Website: lowes
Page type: newsletter-management
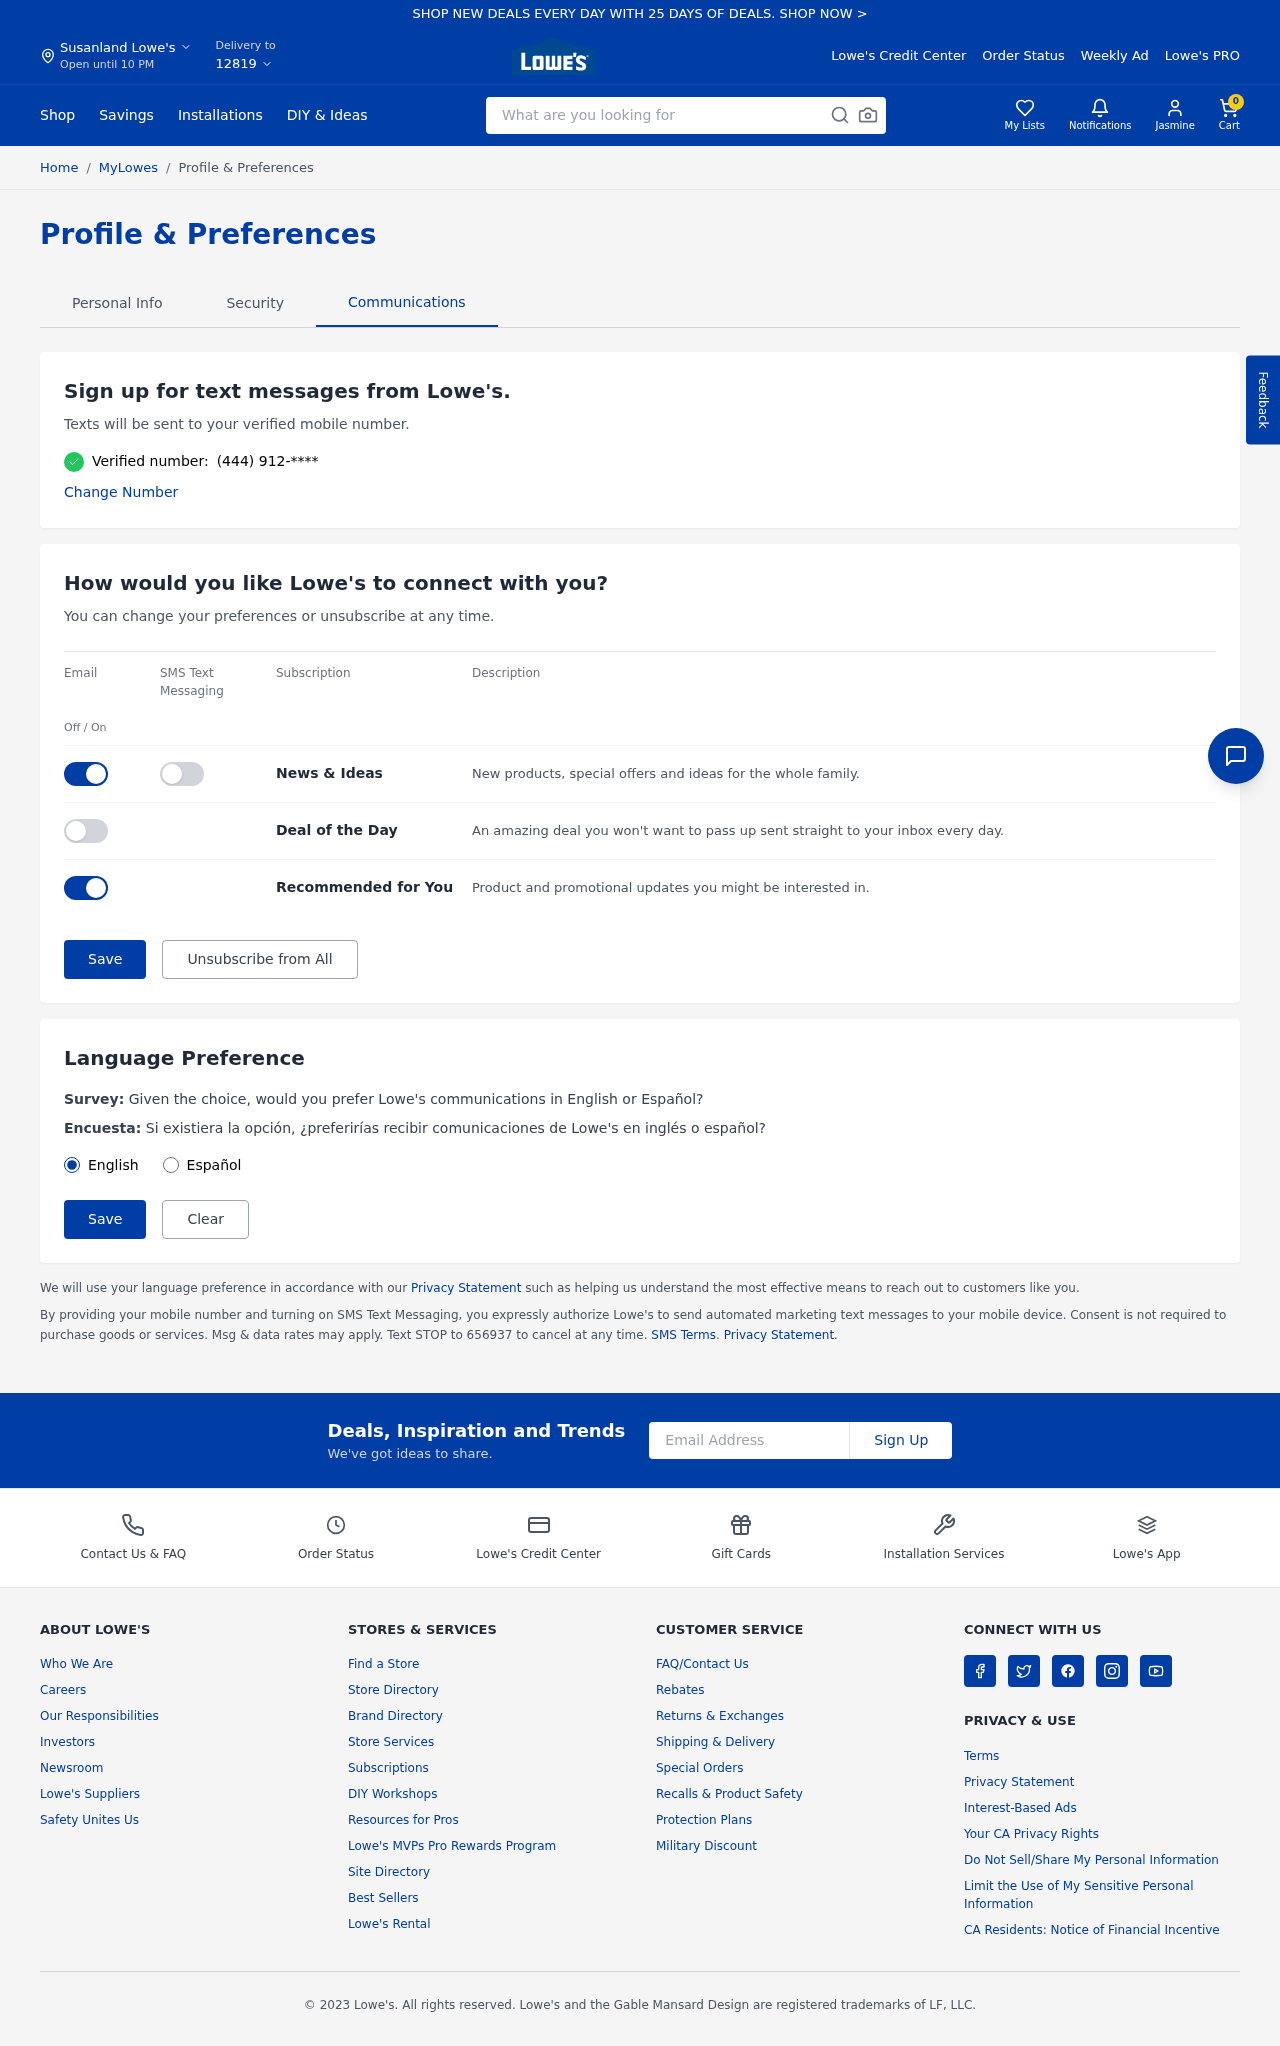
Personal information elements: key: PII_CITY
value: Susanland
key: PII_EMAIL
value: jasmine_wilson@gmail.com
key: PII_FIRSTNAME
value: Jasmine
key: PII_POSTCODE
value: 12819
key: PII_PHONE
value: (444) 912
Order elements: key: ORDER_NUM_ITEMS
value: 0
Search elements: key: HEADER_SEARCH
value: What are you looking for